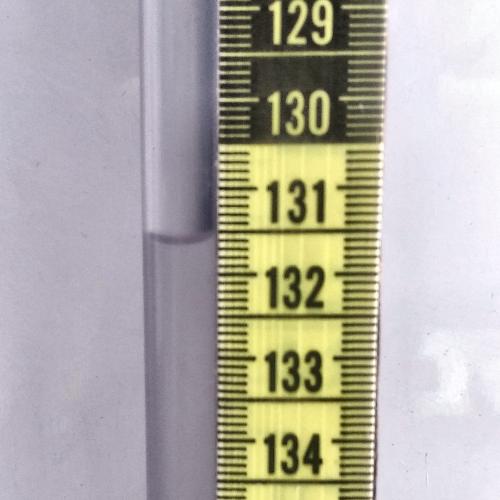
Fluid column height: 131.6 cm